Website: home-depot
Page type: billing-address
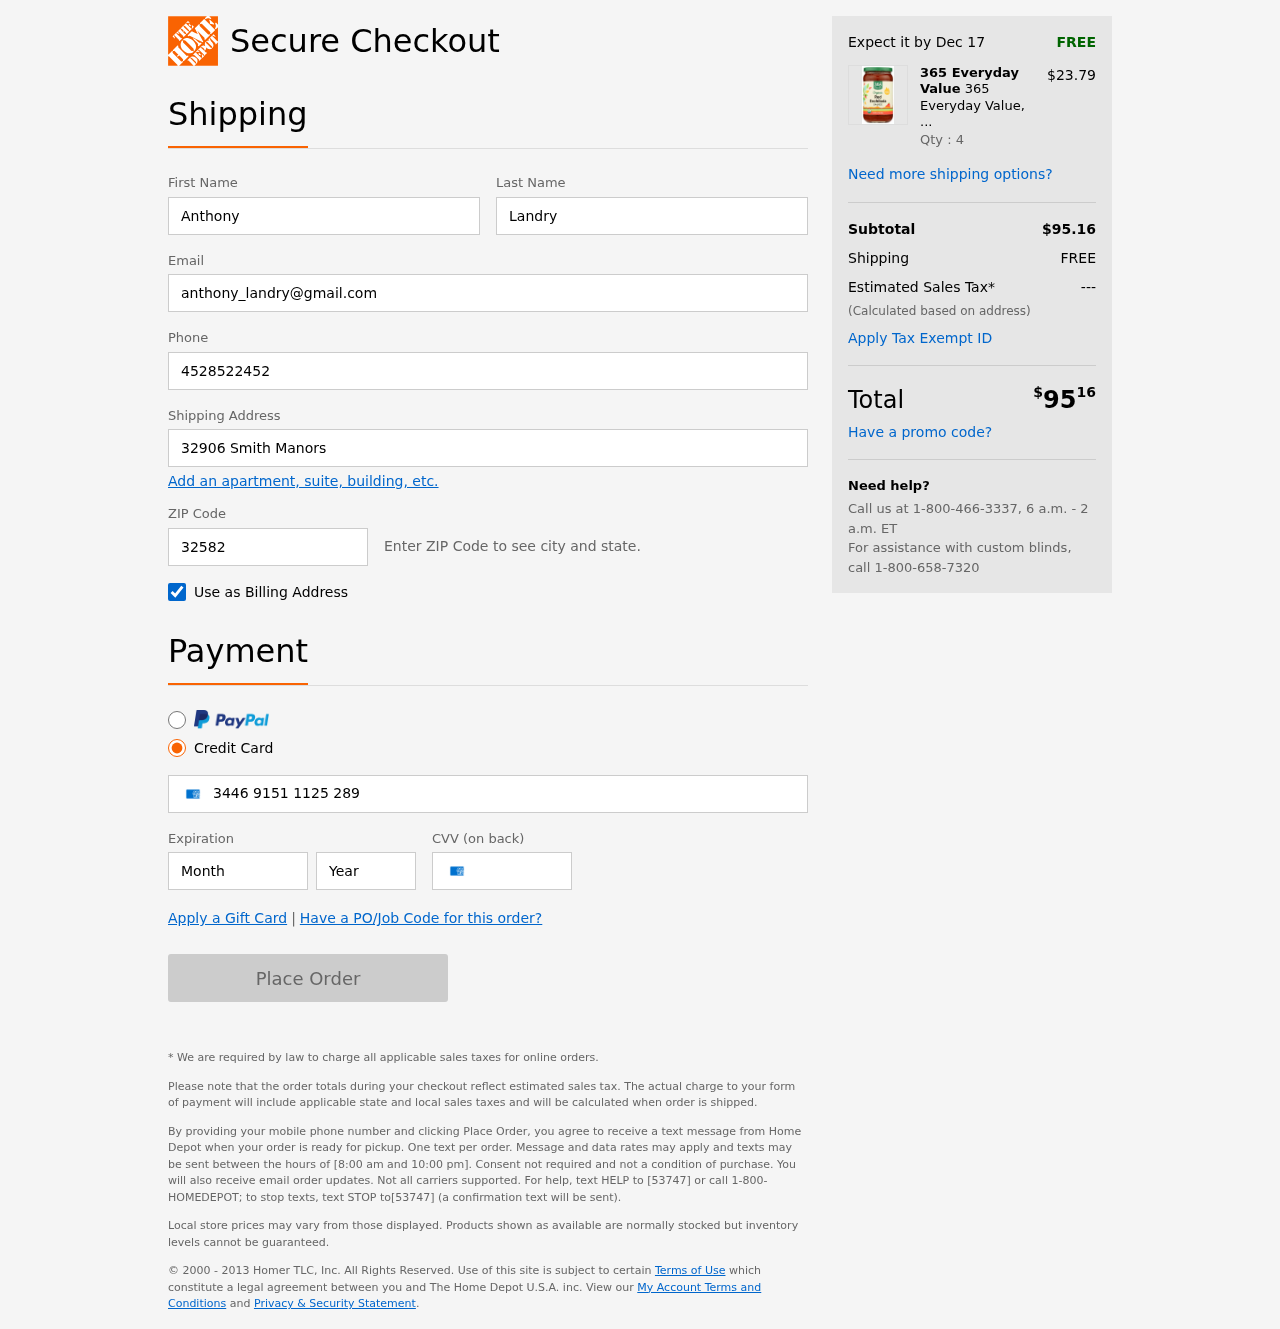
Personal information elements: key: PII_FIRSTNAME
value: Anthony
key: PII_LASTNAME
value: Landry
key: PII_EMAIL
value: anthony_landry@gmail.com
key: PII_PHONE
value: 4528522452
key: PII_STREET
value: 32906 Smith Manors
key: PII_POSTCODE
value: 32582
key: PII_CARD_NUMBER
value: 3446 9151 1125 289
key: PII_CARD_EXPIRY_MONTH
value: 11
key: PII_CARD_CVV
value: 5976
Product elements: key: PRODUCT1_BRAND
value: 365 Everyday Value
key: PRODUCT1_NAME
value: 365 Everyday Value, Organic Red Enchilada Sauce, 15.5 oz
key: PRODUCT1_PRICE
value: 23.79
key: PRODUCT1_QUANTITY
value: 4
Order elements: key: ORDER_DELIVERY_DATE
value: Dec 17
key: ORDER_SUBTOTAL
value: $95.16
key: ORDER_SHIPPING_COST
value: FREE
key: ORDER_TAX
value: ---
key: ORDER_TOTAL2
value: $9516